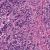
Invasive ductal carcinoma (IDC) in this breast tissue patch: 1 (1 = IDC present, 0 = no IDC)